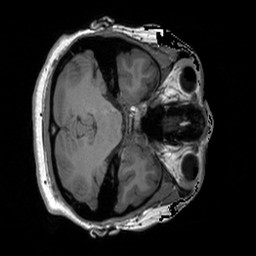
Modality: T1w
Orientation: axial
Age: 24
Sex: female
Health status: healthy
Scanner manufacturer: siemens
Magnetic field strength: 3 T
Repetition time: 1.9 s
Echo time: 0.00252 s